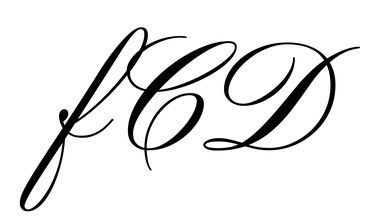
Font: PinyonScript-Regular